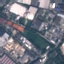
Land use / land cover class: Industrial